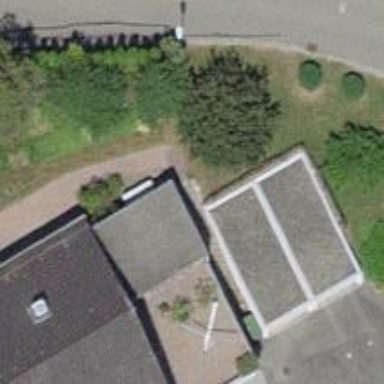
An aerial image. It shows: Garage building.